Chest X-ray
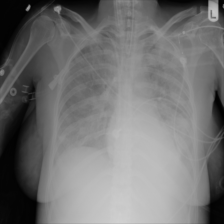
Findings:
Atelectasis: positive
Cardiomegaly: negative
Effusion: negative
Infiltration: positive
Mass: negative
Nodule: negative
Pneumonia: negative
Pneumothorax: negative
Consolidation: negative
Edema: positive
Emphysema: negative
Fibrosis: negative
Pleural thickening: negative
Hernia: negative